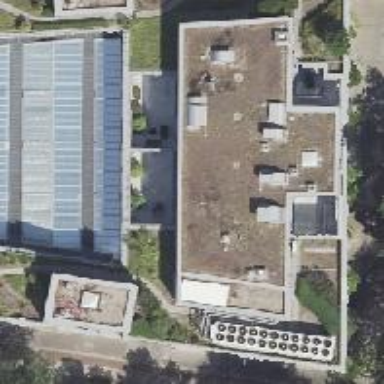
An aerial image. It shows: Part of the building is designated for commercial use.